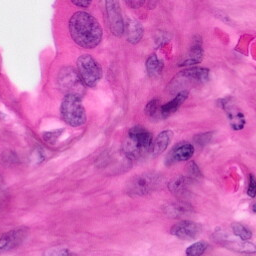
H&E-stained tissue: Pancreatic